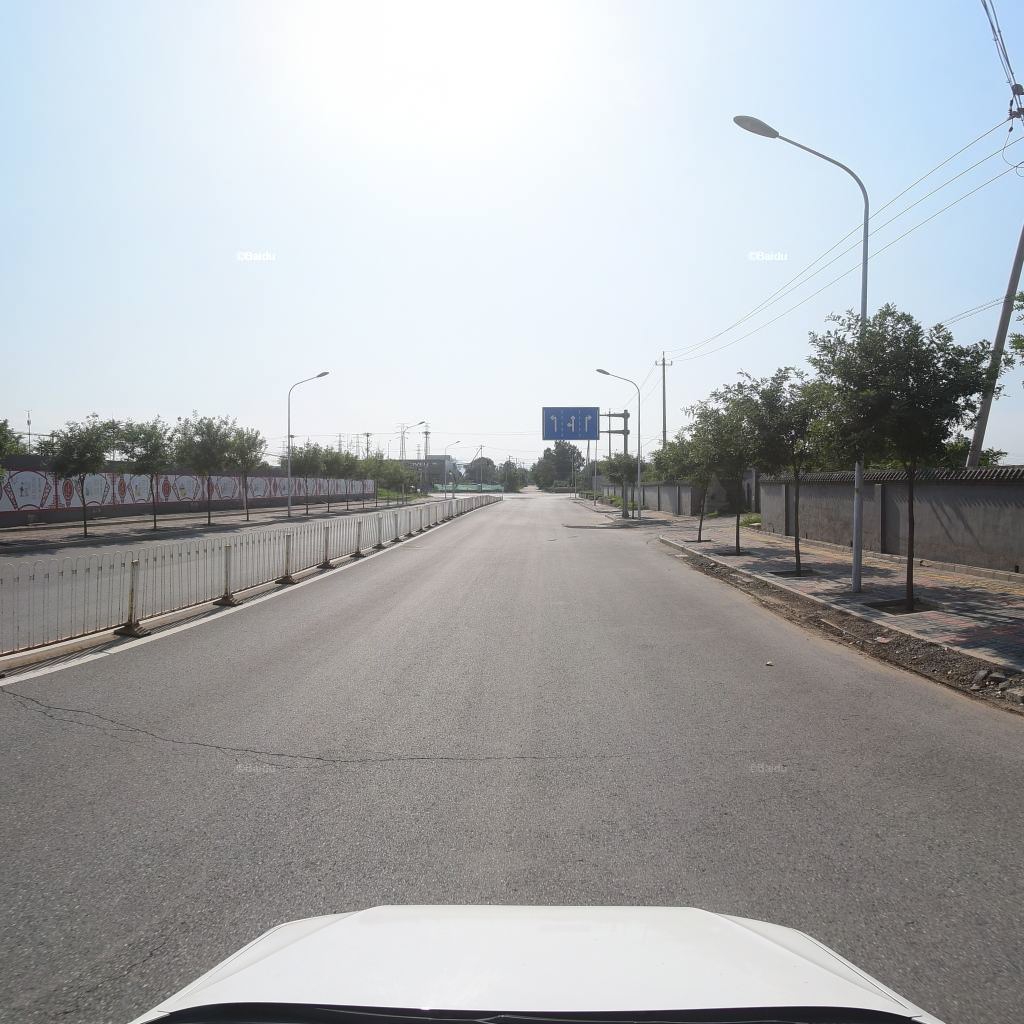
Region: Fengtai
Road damage annotations: transverse crack, longitudinal crack